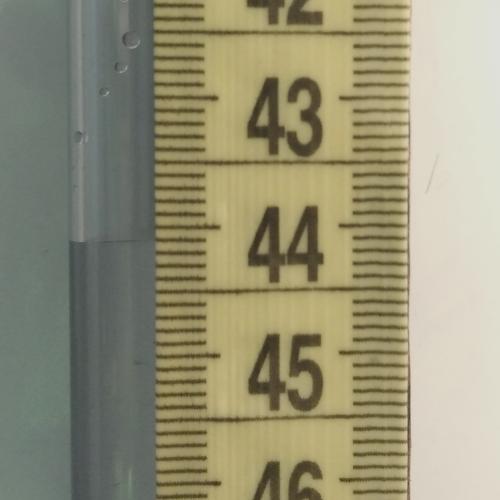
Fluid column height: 44.1 cm